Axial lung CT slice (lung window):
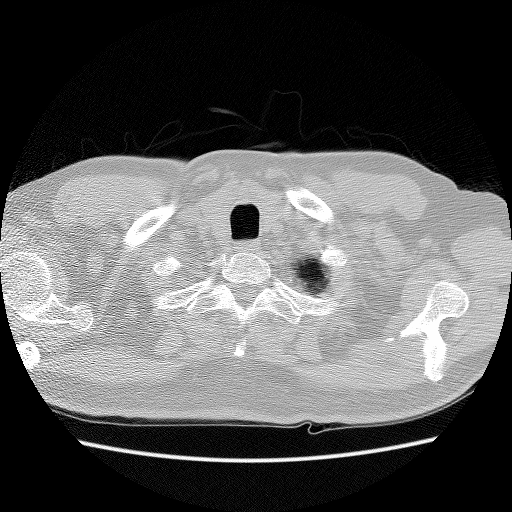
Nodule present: no